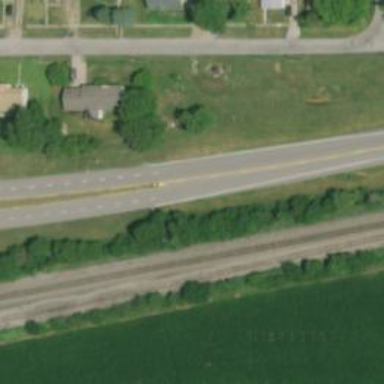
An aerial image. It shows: Trunk highway.